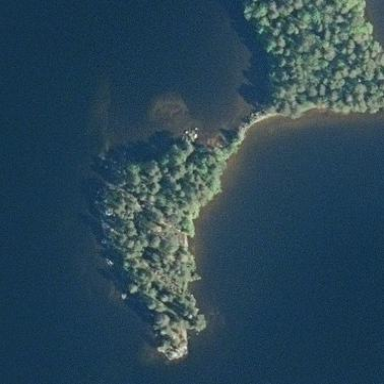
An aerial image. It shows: Image showing island.